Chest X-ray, PA view. Patient: 20 years old, sex M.
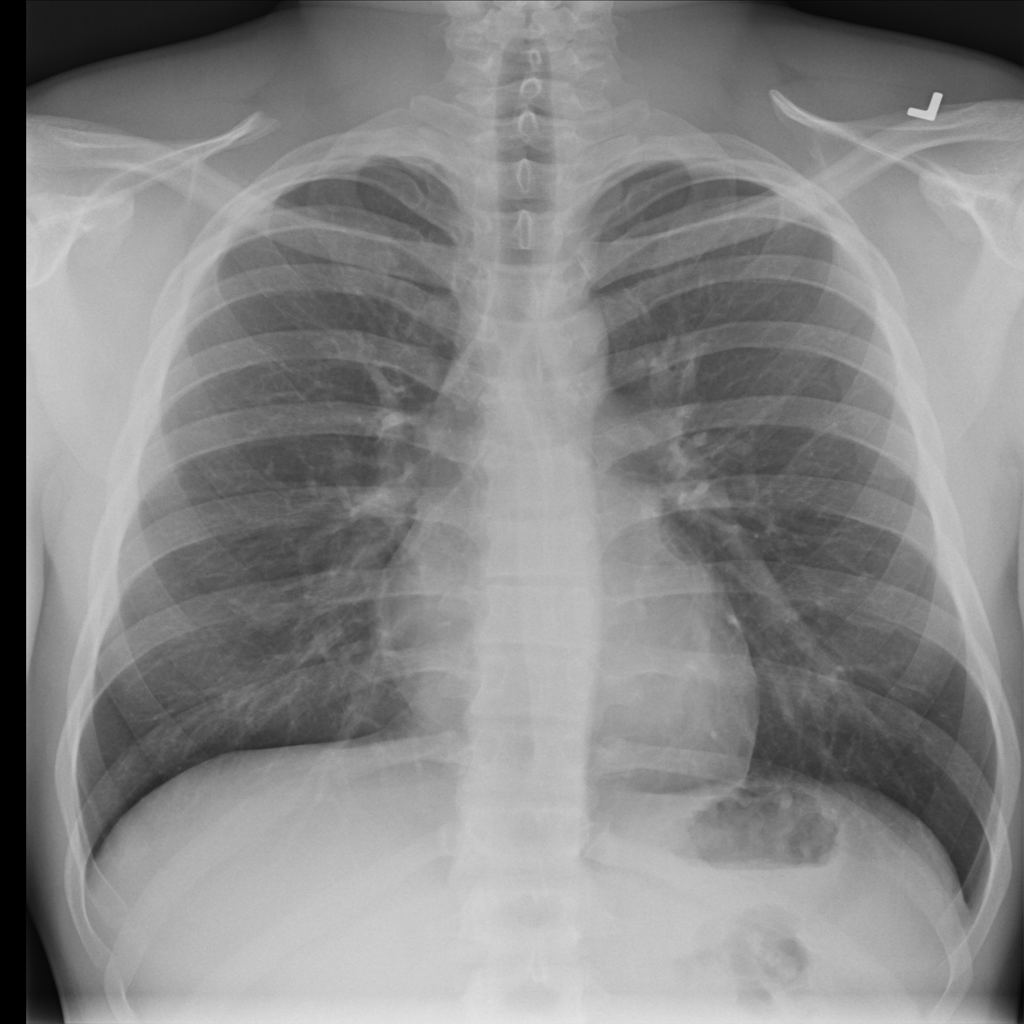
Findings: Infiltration